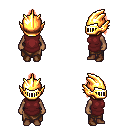
a pixel art fantasy rpg character, female body template, human, dark skin, maroon tunic, robe skirt, red long topknot hairstyle, gold helm, brown shoes, four views (front, back, left, right), 2x2 character sprite sheet, small pixel art, hard edges, no anti-aliasing